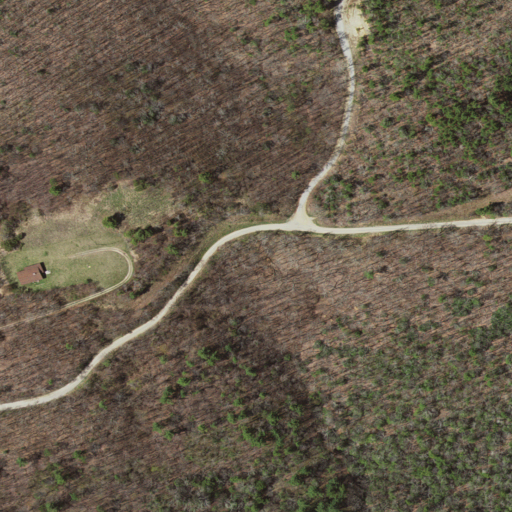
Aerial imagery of gap in Virginia named Blue Spring Gap containing deciduous forest, open development, low intensity development, and pasture